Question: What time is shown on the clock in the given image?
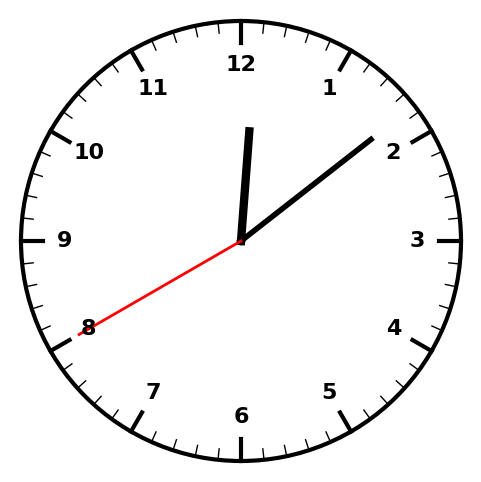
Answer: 12:08:40